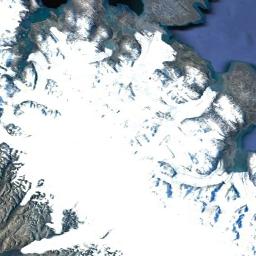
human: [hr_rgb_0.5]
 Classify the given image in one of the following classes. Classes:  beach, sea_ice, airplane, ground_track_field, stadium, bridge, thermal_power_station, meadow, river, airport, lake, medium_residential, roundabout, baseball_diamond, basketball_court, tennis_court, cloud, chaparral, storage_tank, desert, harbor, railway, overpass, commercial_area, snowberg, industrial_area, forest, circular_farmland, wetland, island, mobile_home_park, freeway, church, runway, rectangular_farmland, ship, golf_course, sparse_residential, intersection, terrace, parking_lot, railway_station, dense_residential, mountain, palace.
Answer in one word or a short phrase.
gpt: snowberg